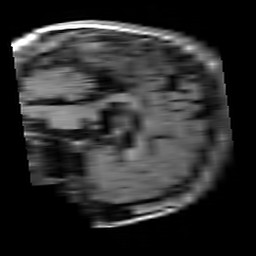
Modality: T1w
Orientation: sagittal
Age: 33
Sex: female
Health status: healthy
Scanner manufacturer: siemens
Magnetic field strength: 3 T
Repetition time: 4.1 s
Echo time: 0.0085 s